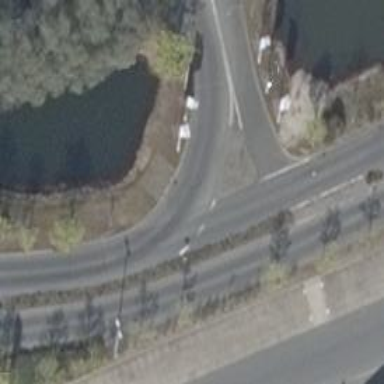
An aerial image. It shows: Road with "give way" sign.